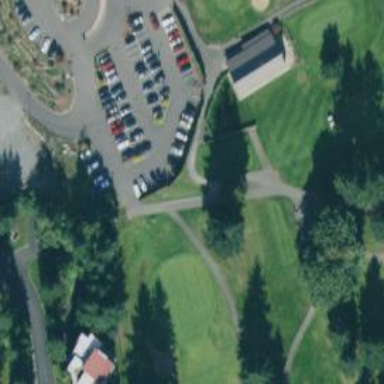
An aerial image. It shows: Golf cartpath that is also road path.